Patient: sex F, age 26
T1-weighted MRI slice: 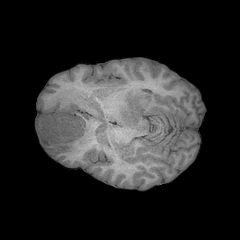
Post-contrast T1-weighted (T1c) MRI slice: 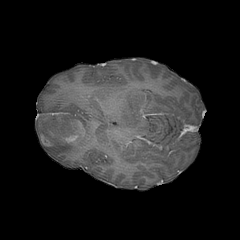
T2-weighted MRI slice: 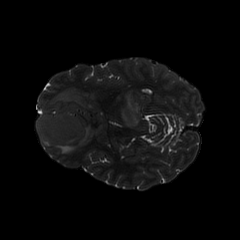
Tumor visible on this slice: yes
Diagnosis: Glioblastoma, IDH-wildtype
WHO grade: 4